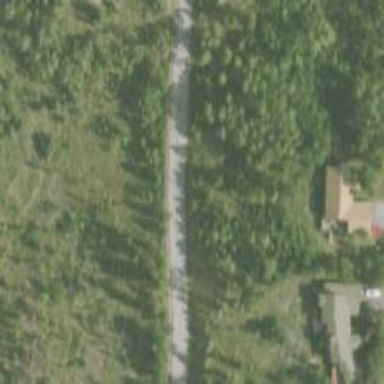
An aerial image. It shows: Tertiary road.